Interaction volume radius: 5 \u00c5
Interaction volume height: 10 \u00c5
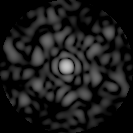
Disorder parameter: 0.8968